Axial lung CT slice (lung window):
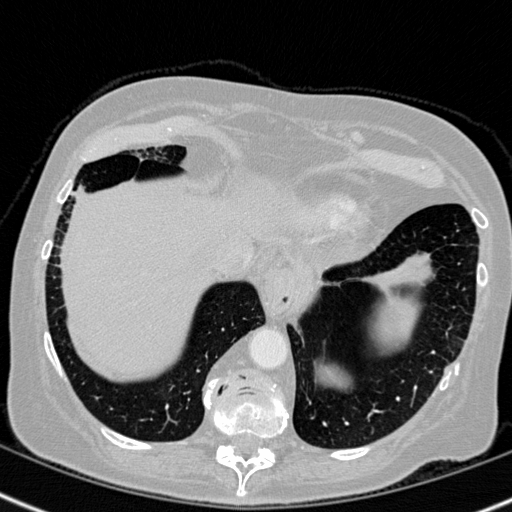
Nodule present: no